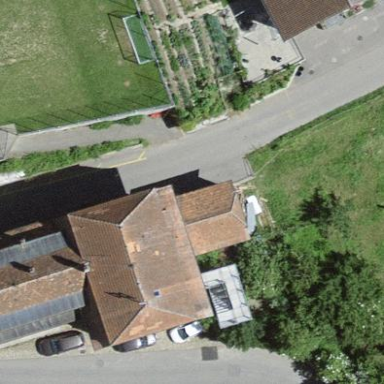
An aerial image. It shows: School building.